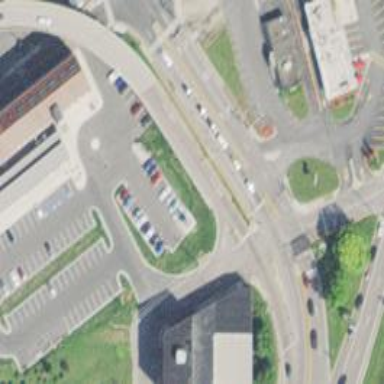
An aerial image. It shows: Parking area.